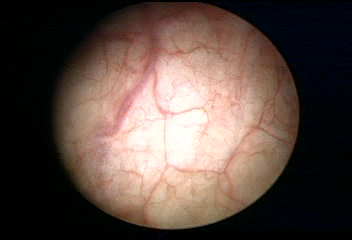
Modality: WLC
Class: Normal mucosa
Bladder cancer association: No